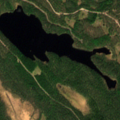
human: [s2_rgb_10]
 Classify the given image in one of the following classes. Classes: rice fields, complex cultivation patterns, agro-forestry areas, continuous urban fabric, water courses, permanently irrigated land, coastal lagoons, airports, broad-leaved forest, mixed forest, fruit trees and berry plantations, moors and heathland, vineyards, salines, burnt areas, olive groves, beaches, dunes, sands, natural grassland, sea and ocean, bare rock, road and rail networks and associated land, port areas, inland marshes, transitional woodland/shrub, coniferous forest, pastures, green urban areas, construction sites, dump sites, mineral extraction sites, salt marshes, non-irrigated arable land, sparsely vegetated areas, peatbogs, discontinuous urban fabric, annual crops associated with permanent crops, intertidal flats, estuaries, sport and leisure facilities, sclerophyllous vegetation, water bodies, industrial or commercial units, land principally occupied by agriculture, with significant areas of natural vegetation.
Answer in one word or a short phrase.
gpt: coniferous forest, water bodies